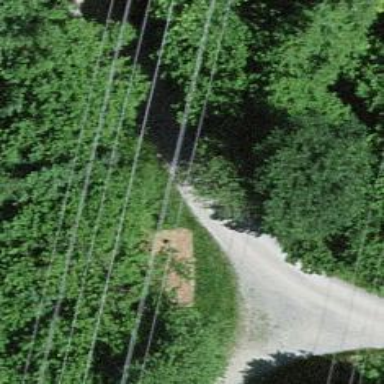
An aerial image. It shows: Unpaved track road.